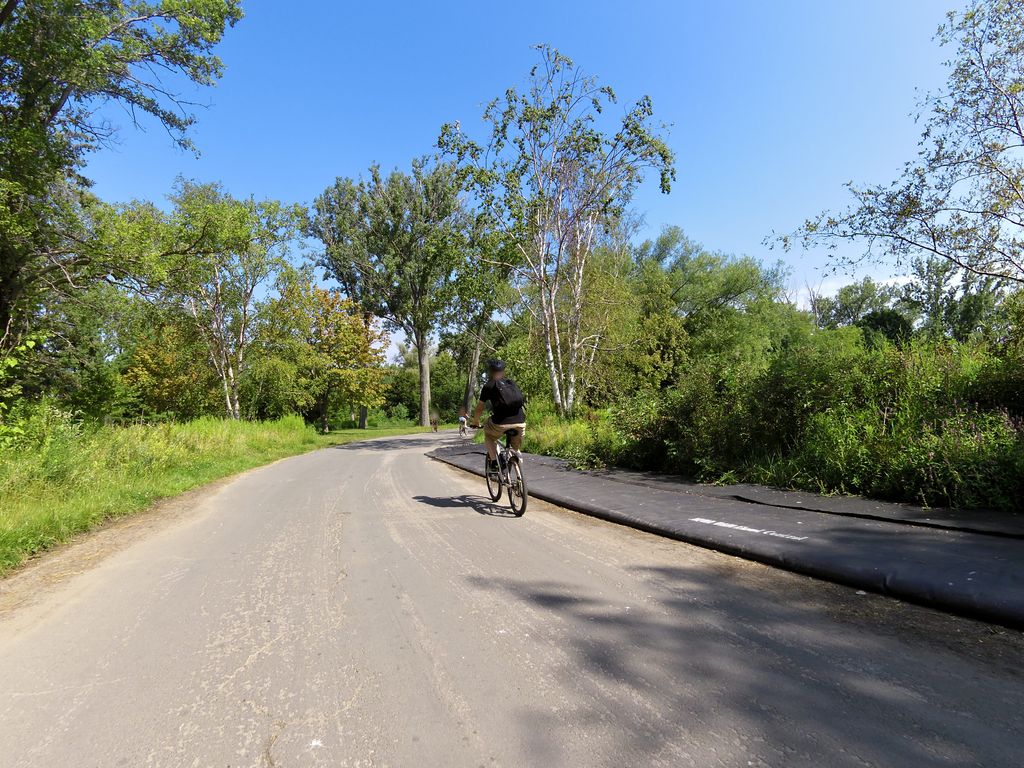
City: toronto